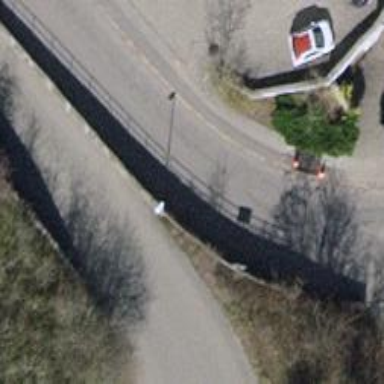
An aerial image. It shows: Service road with asphalt surface. There is sidewalk on the left side.